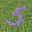
Label: 5